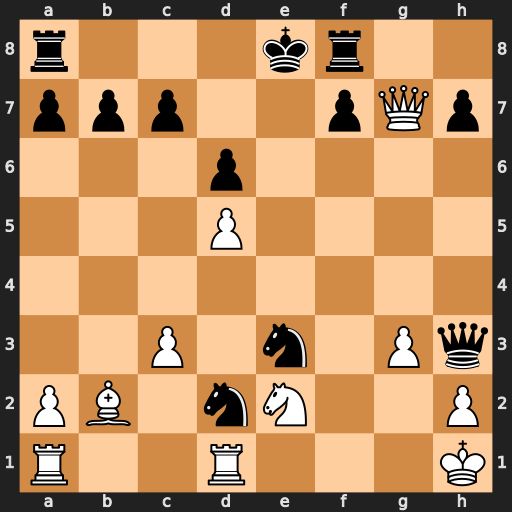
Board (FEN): r3kr2/ppp2pQp/3p4/3P4/8/2P1n1Pq/PB1nN2P/R2R3K
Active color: w
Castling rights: q
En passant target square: -
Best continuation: Nf4 Qf5 Rxd2